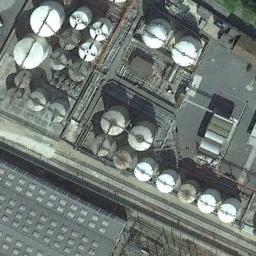
Label: storage tanks